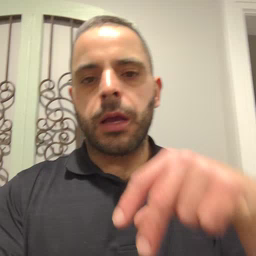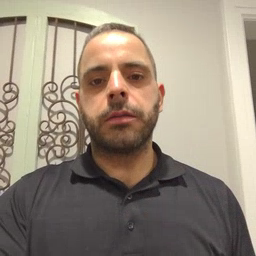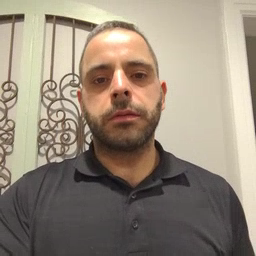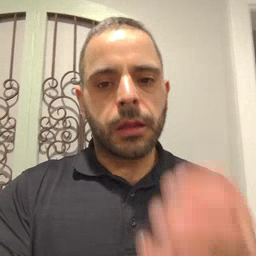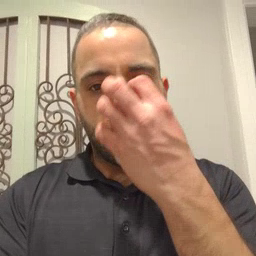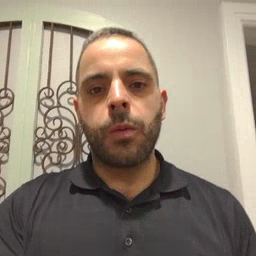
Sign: clown